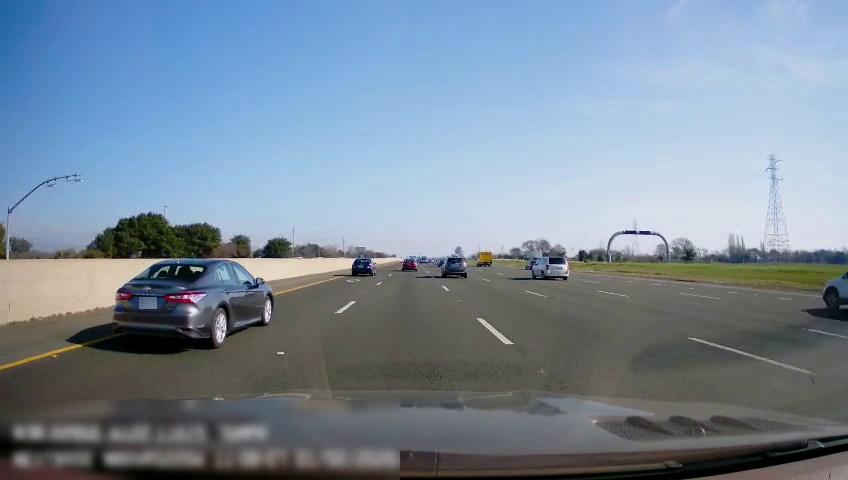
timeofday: Day
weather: Sunny
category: Drivable Space
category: Vehicles | SUV
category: Vehicles | SUV
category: Vehicles | Truck
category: Vehicles | SUV
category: Vehicles | Van
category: Vehicles | Car
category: Vehicles | Car
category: Vehicles | Car
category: Vehicles | Truck
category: Lanes | Alternate Lane
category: Lanes | Current Lane
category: Lanes | Current Lane
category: Lanes | Alternate Lane
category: Lanes | Alternate Lane
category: Lanes | Alternate Lane
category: Lanes | Alternate Lane
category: Lanes | Alternate Lane